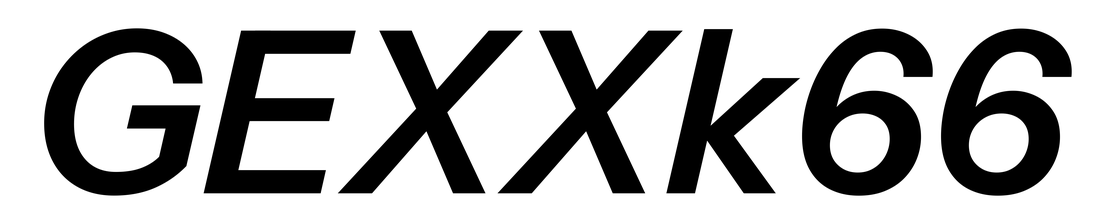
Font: InstrumentSans-Italic_SemiBold_Italic